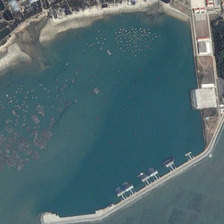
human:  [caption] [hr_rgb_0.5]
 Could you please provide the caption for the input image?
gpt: an empty circle port is near many buildings and green trees .

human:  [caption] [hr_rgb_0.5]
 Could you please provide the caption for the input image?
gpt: an empty circle port is near many buildings and green trees .

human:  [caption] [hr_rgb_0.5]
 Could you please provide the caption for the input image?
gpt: an empty circle port is near many buildings and green trees .

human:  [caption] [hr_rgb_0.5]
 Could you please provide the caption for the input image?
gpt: an empty circle port is near many buildings and green trees .

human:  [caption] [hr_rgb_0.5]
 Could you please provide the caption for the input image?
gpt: an empty circle port is near many buildings and green trees .